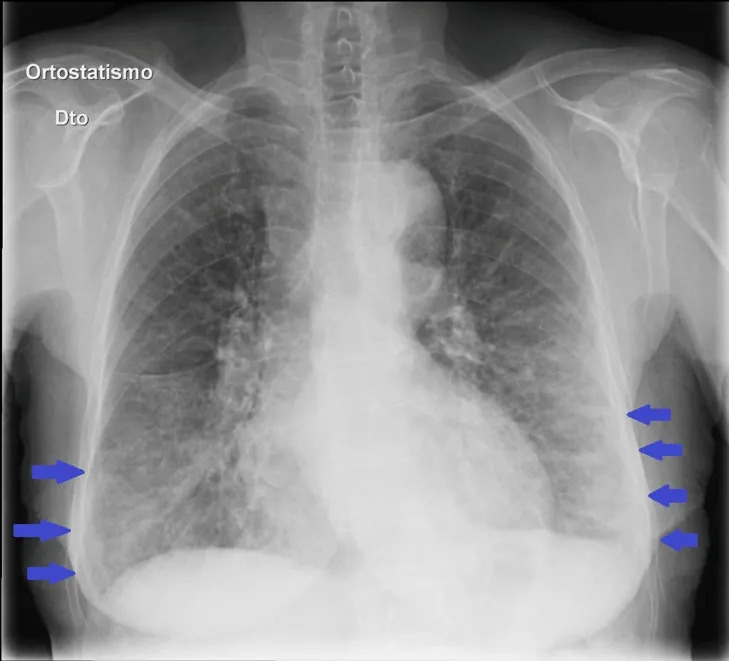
Chest radiograph upon admission showing bilateral subpleural opacities, highlighted by the blue arrows.
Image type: radiology (x_ray)